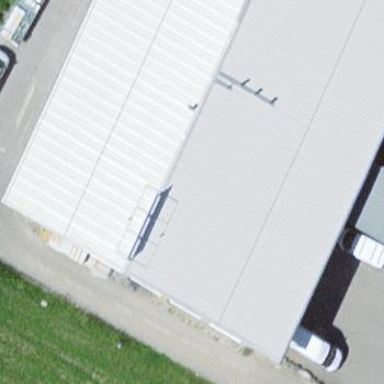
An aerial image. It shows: Building that is part of furniture shop.